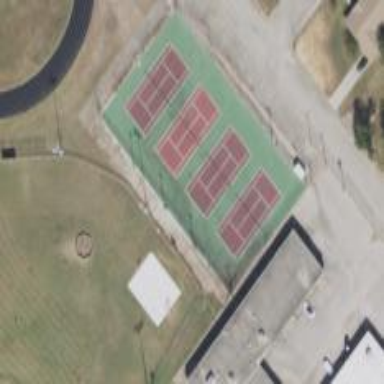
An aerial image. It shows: Tennis court with asphalt surface.